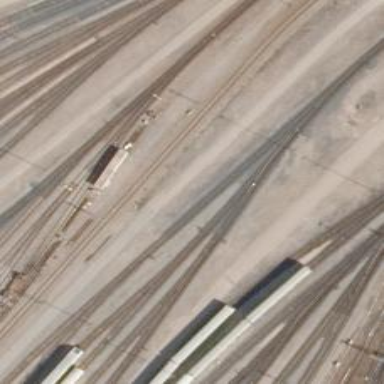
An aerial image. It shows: Railway yard in service.